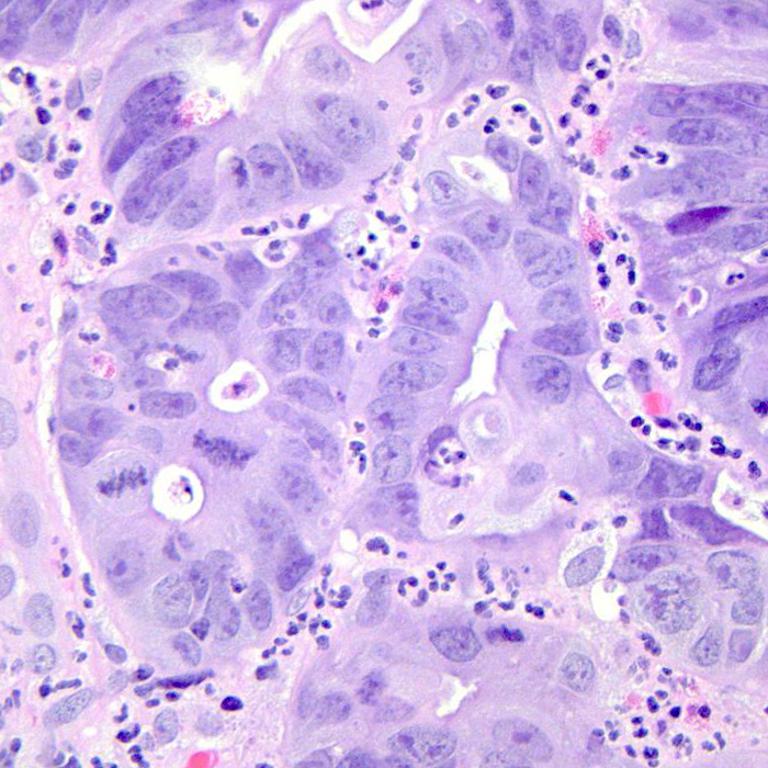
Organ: colon
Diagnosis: adenocarcinomas